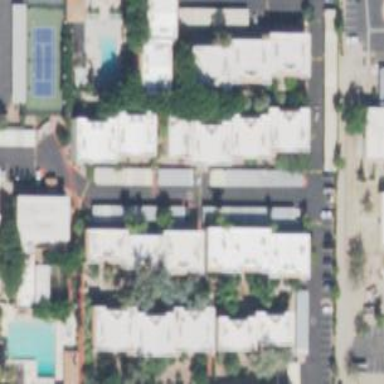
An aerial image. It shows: Residential area with apartments.